Question: Before the last Windows 10 update I was able to connect to my SQL Azure instance from my local PC using ODBC or SSMS. An update ran overnight and now I can't connect from my computer anymore (it is not a VM, it is my host computer). Although I connect from any other computer using the same credentials. I tried turning off my Firewall and that didn't fix the problem.

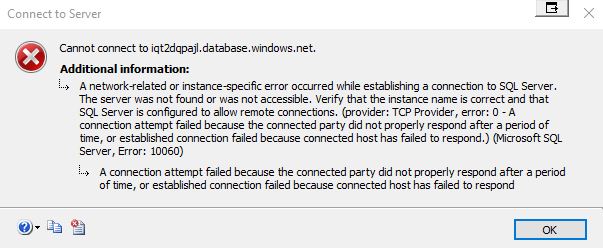
Answer: I finally fixed the problem, but I can't really say what caused it. I deleted all SQL Server 2017 components, then reinstalled SSMS 17.1 and now I can connect to Azure using ODBC or any of my versions of SSMS (I have 2012, 2014, 2016, and 2017 installed).